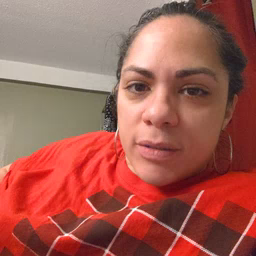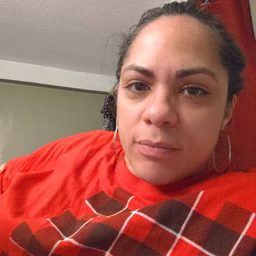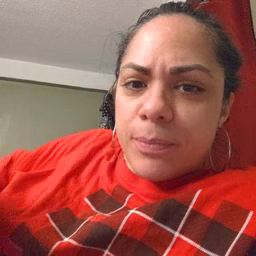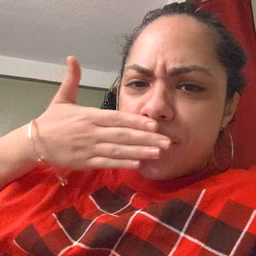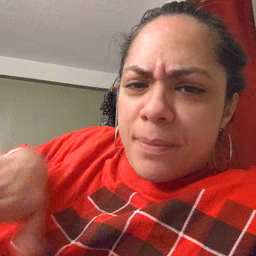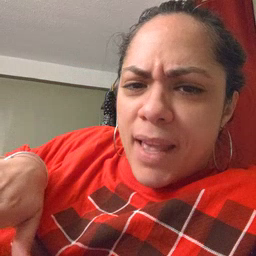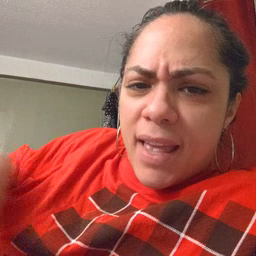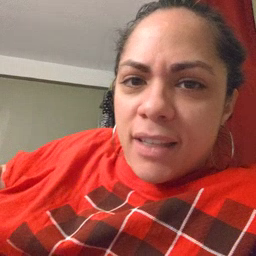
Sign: bad